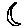
Label: moon